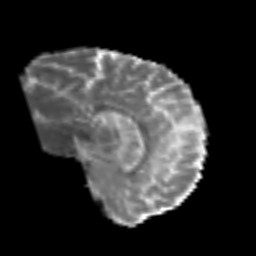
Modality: MD
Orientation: sagittal
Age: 50
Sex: male
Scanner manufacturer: siemens
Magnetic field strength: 3 T
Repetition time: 6.1 s
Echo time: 0.101 s